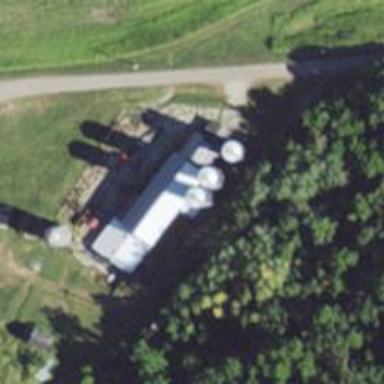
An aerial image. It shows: Silo.